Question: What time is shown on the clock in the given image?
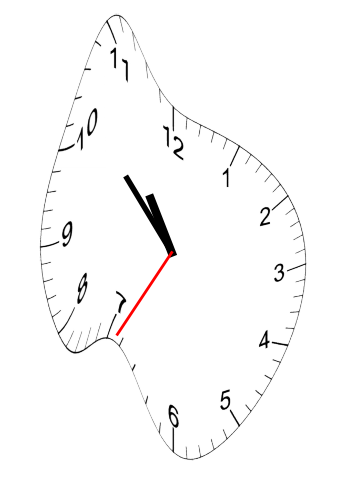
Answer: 10:52:35